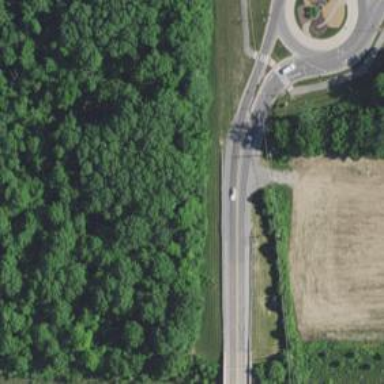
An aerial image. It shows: Tertiary road with asphalt surface and embankment.